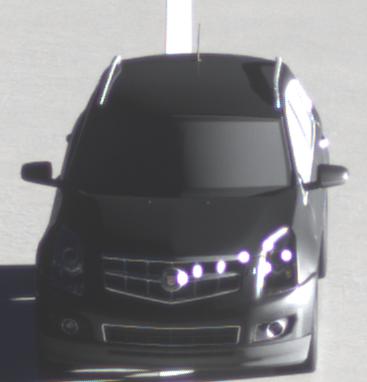
Make: Cadillac
Model: SRX 3.0 V6
Detailed model: SRX (II)
Model produced from: 2010/12
Model produced until: 2012/01
Doors: 5
Color: black
Road condition: wet road
Daytime: sunrise or sunset
Contrast: high contrast